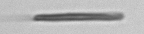
Label: fiber